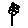
Label: flower